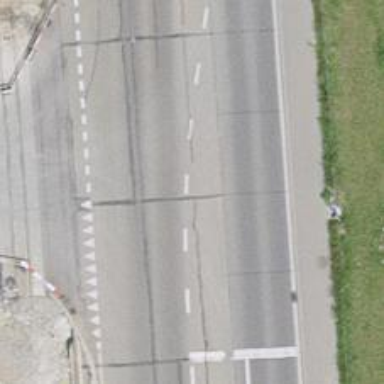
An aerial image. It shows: Road with traffic signals.